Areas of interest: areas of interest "Qingshan Residence"
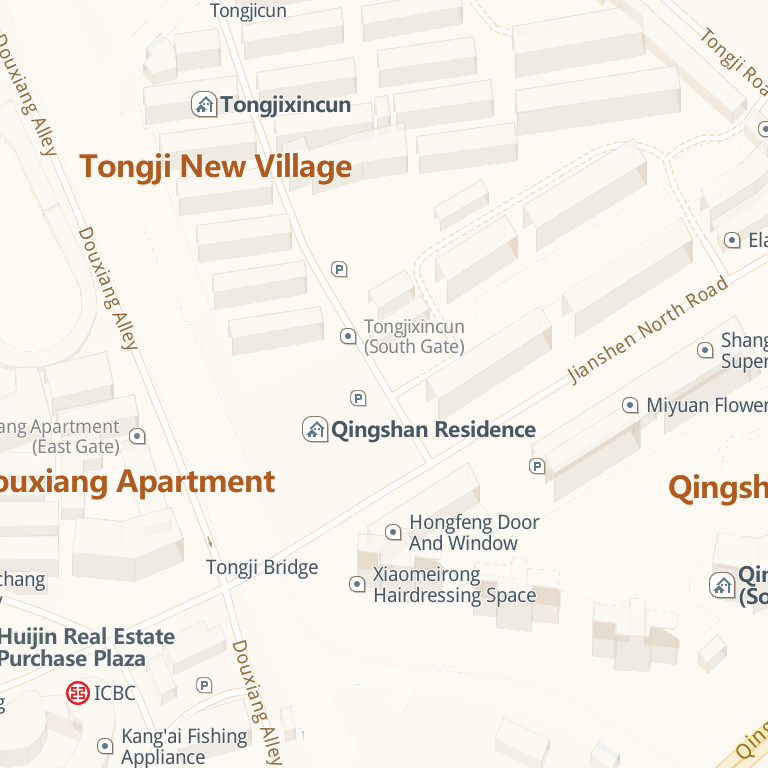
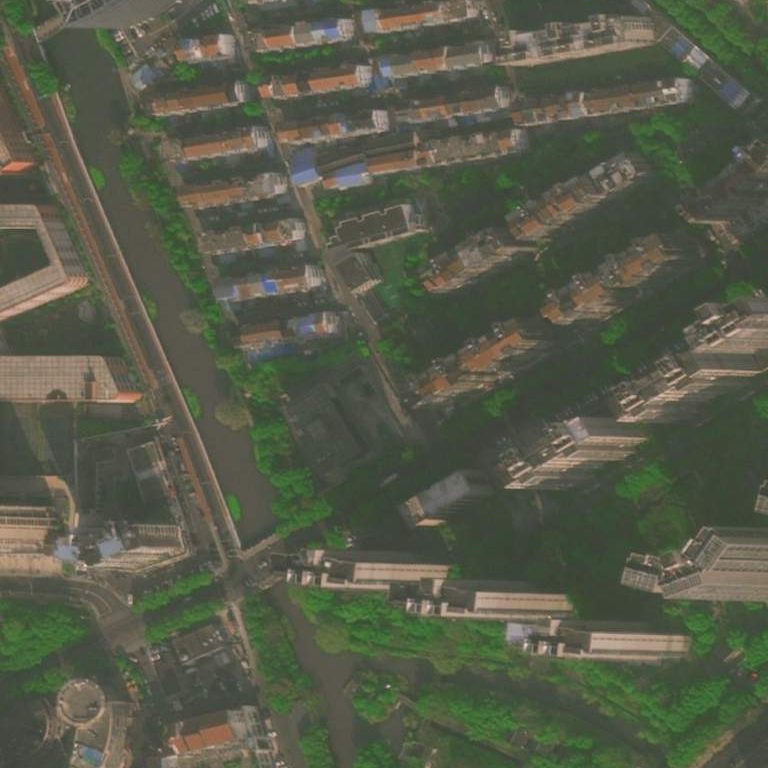